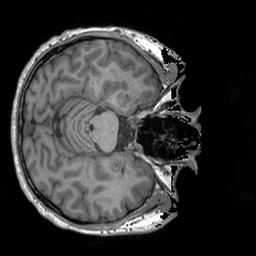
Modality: T1w
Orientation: axial
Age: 33
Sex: male
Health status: healthy
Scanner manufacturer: siemens
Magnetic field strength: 3 T
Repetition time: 1.9 s
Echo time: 0.00252 s